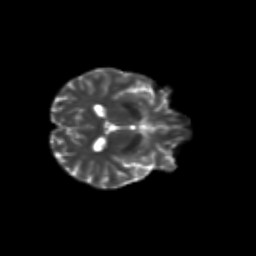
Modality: T2w
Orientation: axial
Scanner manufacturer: siemens
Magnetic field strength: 3 T
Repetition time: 9.2 s
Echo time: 0.084 s